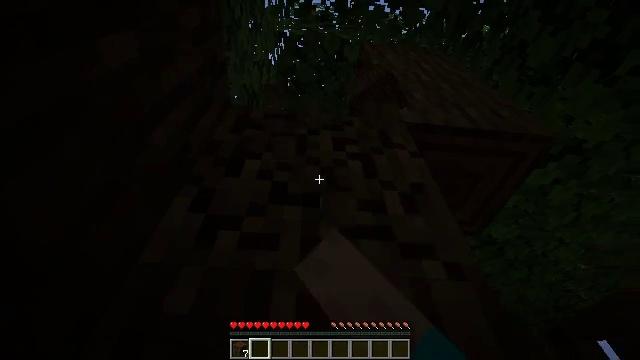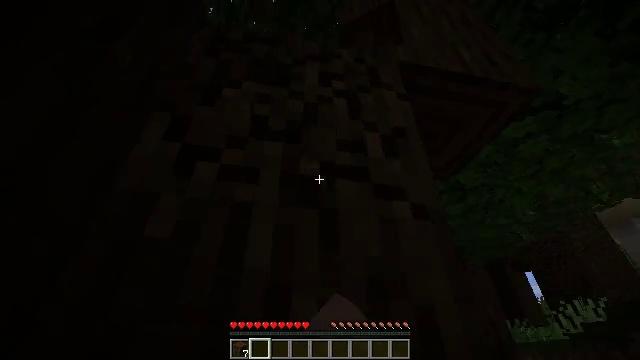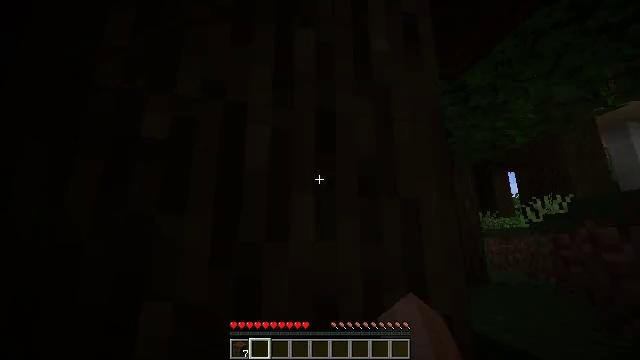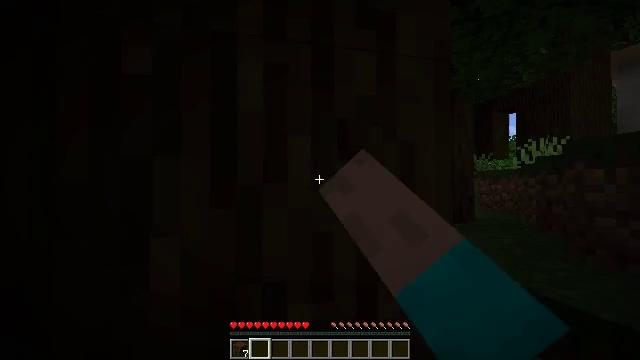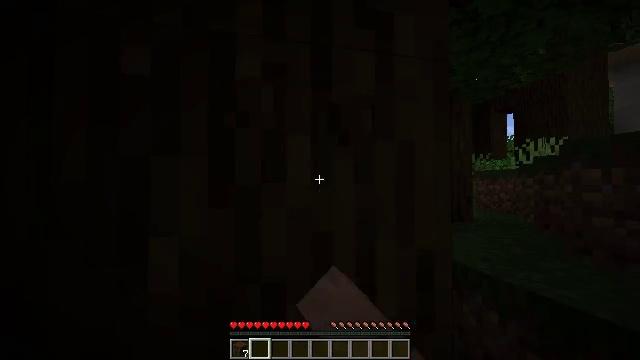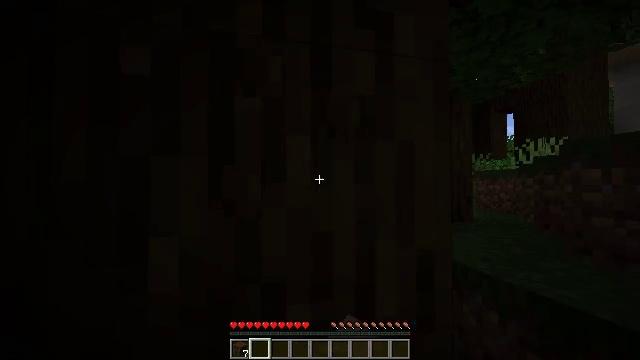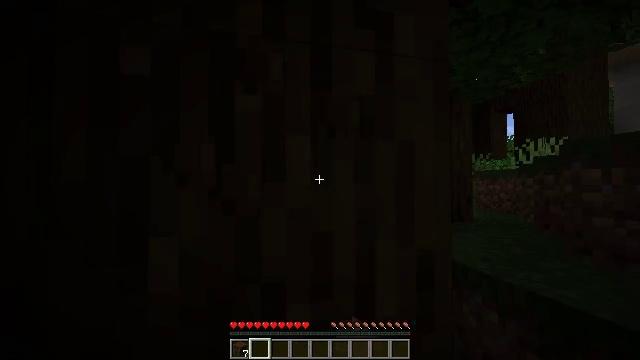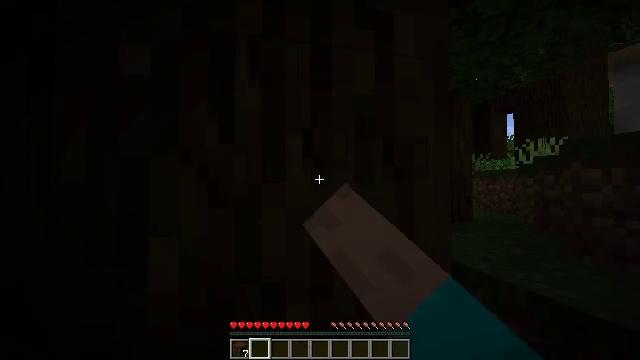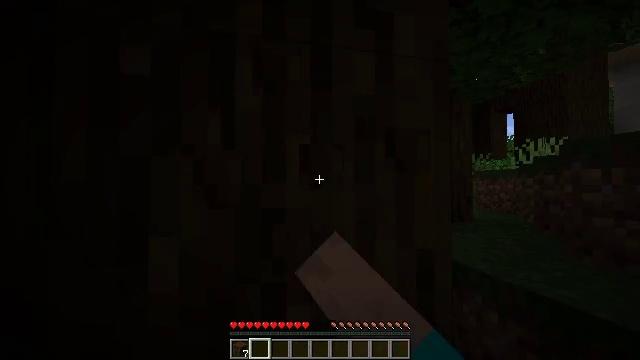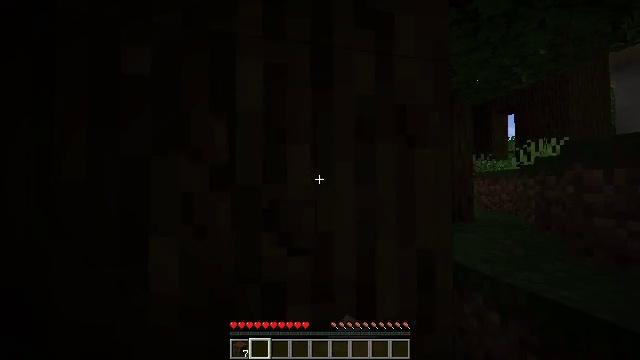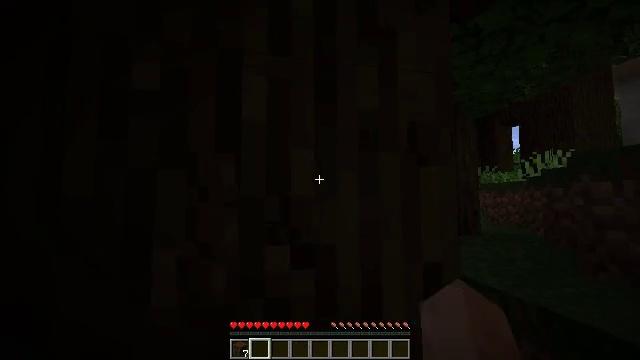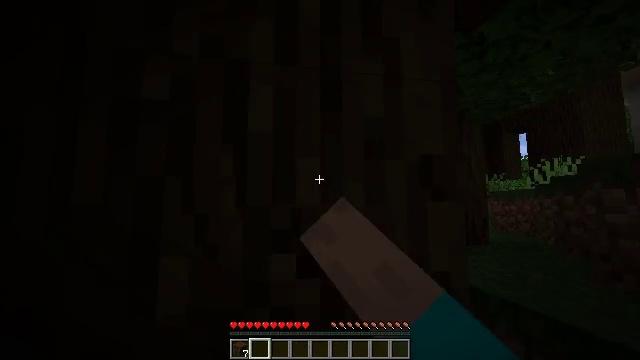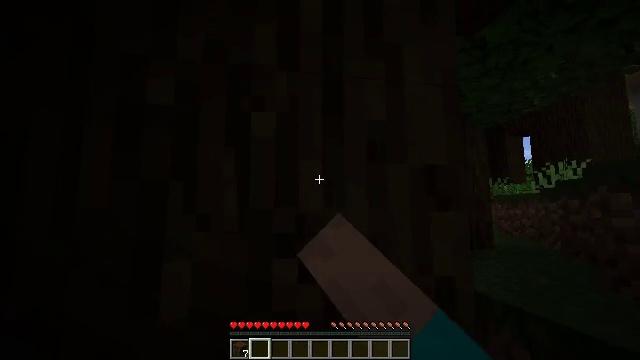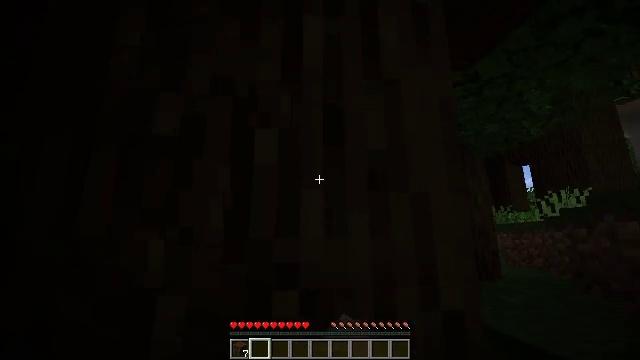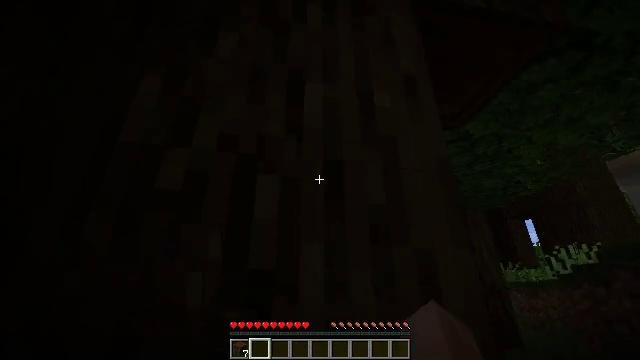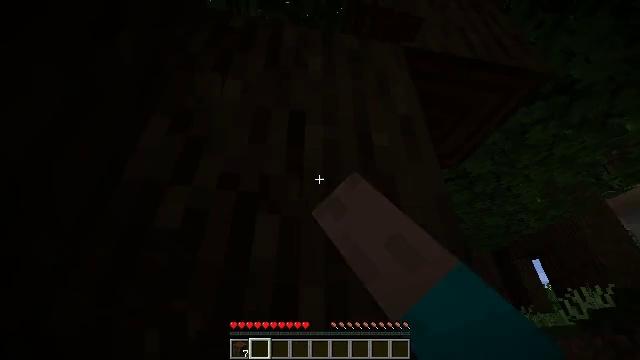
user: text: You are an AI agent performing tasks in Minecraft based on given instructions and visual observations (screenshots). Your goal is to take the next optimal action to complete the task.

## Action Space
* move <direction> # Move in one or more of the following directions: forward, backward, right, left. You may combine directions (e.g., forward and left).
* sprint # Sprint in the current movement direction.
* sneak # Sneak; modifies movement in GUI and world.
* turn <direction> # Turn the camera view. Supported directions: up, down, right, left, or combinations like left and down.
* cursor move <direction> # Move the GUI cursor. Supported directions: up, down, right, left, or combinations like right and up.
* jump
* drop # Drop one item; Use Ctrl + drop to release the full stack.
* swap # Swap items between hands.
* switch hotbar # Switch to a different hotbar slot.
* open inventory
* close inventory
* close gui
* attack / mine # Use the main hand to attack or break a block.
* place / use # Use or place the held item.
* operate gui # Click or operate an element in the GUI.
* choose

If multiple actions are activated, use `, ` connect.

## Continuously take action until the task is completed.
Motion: motion action
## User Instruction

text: Collect dark oak log for building.
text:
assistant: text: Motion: turn right and down, attack / mine
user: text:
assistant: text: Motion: turn down, attack / mine
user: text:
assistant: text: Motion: turn down, attack / mine
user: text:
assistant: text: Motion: attack / mine
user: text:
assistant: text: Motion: attack / mine
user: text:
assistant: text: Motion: attack / mine
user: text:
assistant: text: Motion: attack / mine
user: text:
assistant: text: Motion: attack / mine
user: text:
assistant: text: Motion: attack / mine
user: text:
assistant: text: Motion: turn up, attack / mine
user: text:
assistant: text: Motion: turn left and up, attack / mine
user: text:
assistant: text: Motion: attack / mine
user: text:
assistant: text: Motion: turn up, attack / mine
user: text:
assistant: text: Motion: turn up, attack / mine
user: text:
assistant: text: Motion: turn up, attack / mine
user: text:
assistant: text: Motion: turn up, attack / mine
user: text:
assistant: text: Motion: attack / mine
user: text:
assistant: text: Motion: attack / mine
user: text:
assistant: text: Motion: attack / mine
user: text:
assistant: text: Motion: attack / mine
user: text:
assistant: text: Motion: attack / mine
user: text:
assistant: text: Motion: attack / mine
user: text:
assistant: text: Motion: attack / mine
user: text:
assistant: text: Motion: attack / mine
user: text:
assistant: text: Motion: attack / mine
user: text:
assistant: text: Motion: attack / mine
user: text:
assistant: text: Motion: attack / mine
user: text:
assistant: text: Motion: attack / mine
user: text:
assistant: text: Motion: attack / mine
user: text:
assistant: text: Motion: attack / mine